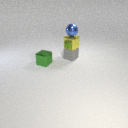
small gray rubber cube below small yellow metal cube